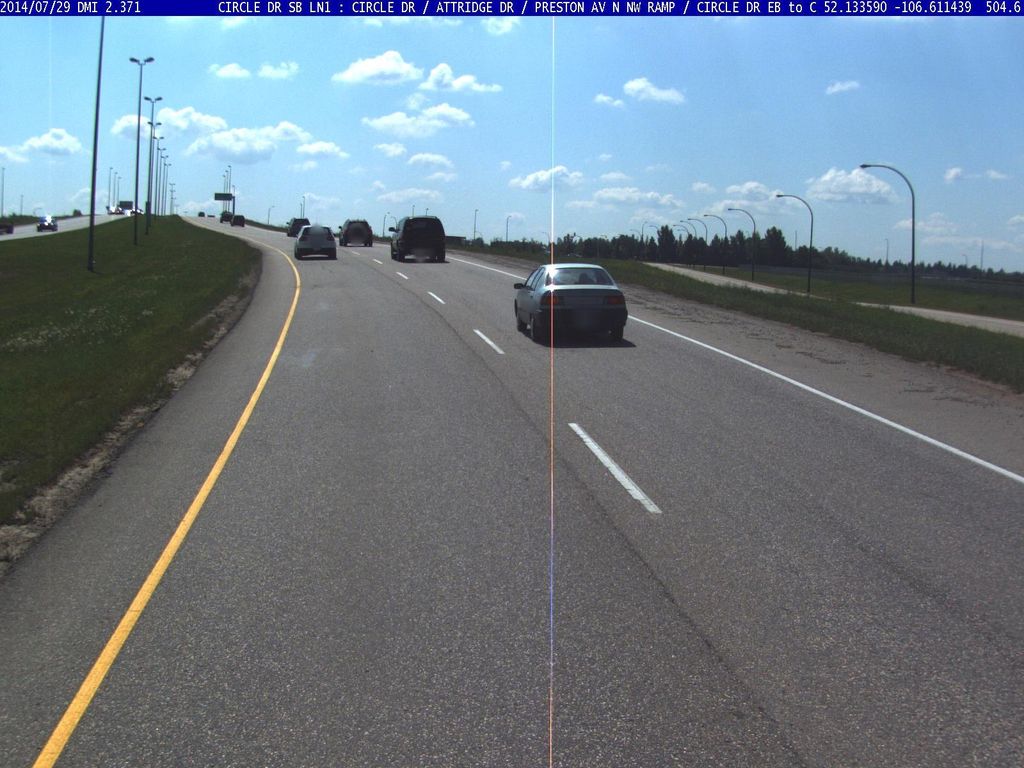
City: saskatoon